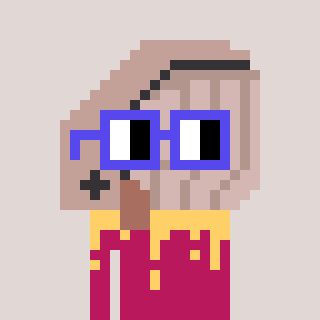
a pixel art character with square blue glasses, a whale-shaped head and a darkpink-colored body on a warm background